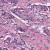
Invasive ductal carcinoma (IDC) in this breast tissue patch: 1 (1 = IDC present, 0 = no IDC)